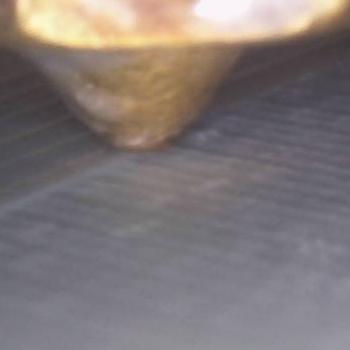
Flow rate: 35%